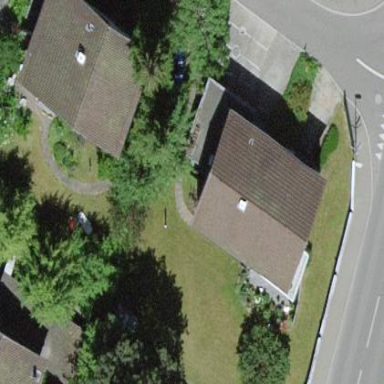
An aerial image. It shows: Residential building.